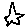
Label: star